Aerial crown-view tile of a tropical tree (Barro Colorado Island, Panama), acquired 20240918:
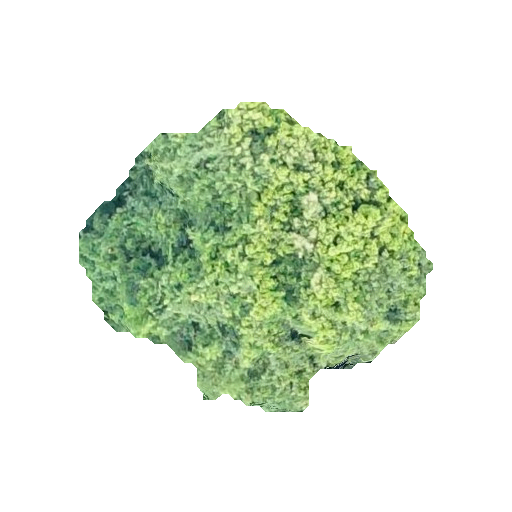
Species: Prioria copaifera
GBIF accepted scientific name: Prioria copaifera
Crown area: 112.264 m²